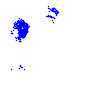
Particle: electron